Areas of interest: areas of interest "Business office"
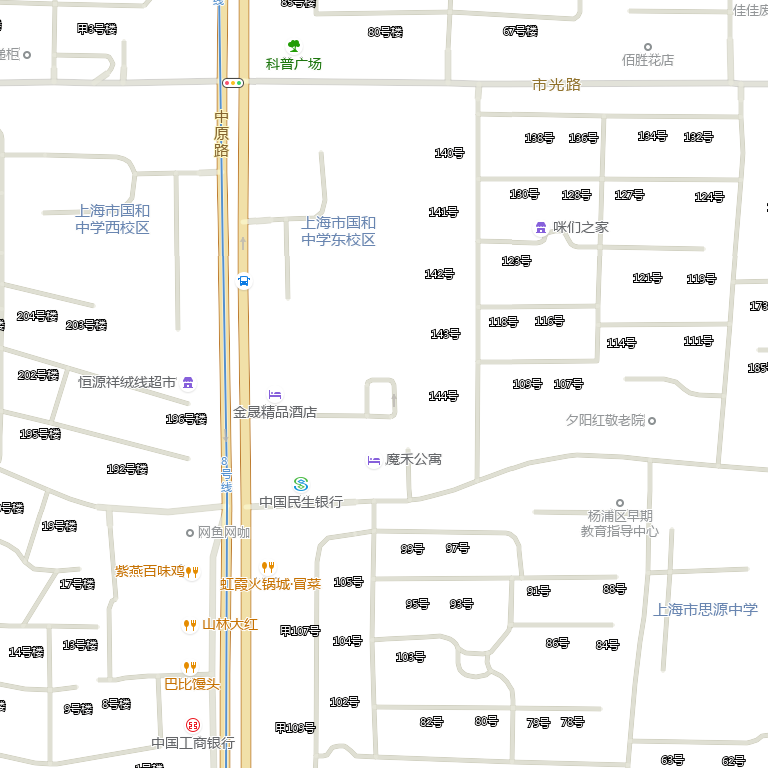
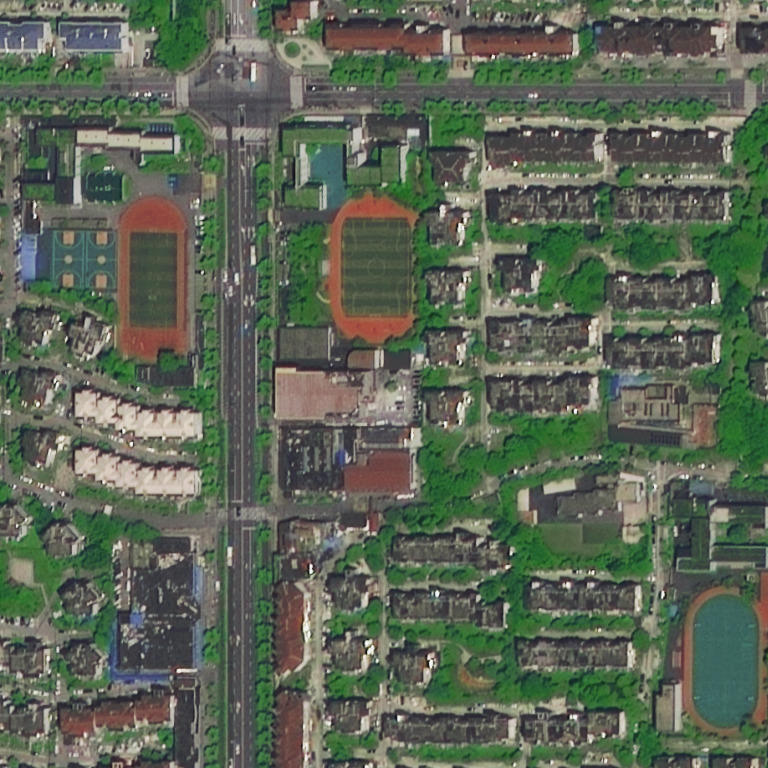